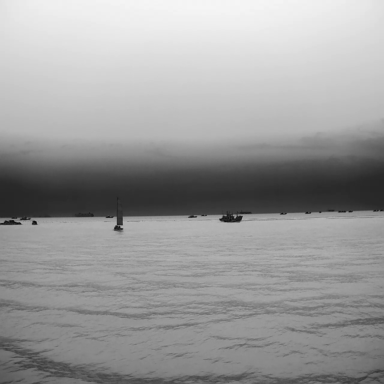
There is a fishing_boat in the infrared image.